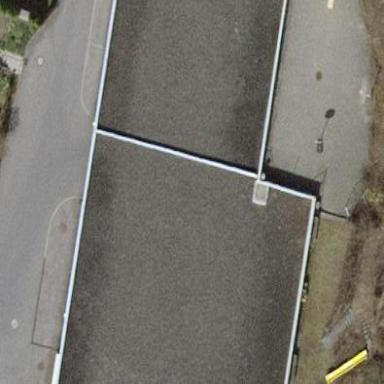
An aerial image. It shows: Group of garages.